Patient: sex M, age 36
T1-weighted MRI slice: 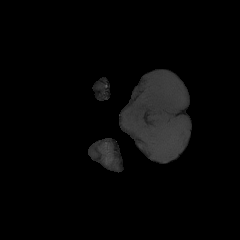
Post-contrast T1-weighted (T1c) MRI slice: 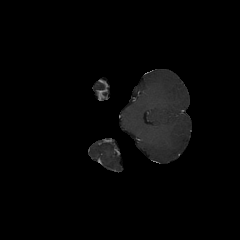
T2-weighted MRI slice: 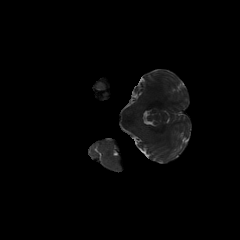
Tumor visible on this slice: no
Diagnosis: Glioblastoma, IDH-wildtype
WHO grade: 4